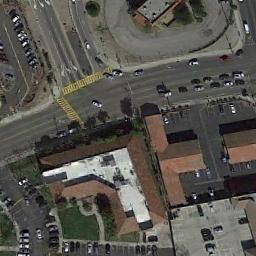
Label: intersection